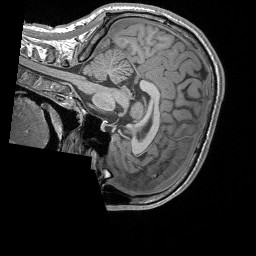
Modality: T1w
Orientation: sagittal
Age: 23
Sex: male
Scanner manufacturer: siemens
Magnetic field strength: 3 T
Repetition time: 1.56 s
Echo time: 0.00207 s